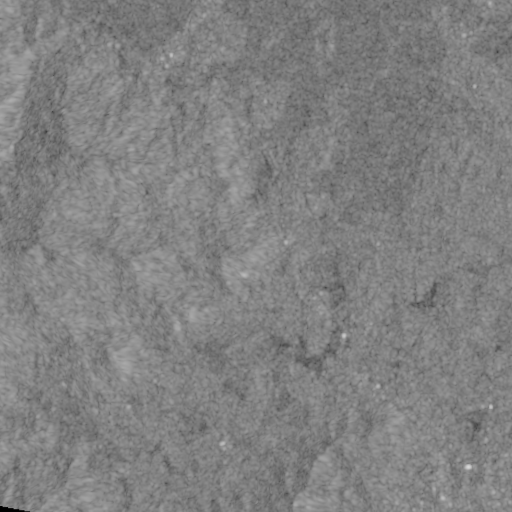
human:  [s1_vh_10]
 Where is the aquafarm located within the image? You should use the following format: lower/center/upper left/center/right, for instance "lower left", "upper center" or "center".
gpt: The aquafarm is located in the center right of the image.
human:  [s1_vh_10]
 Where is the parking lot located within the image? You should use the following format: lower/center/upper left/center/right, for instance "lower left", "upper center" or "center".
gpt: The parking lot is located in the lower right of the image.
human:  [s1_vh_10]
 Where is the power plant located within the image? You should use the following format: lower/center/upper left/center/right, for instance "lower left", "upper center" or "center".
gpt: There is no power plant in the image.

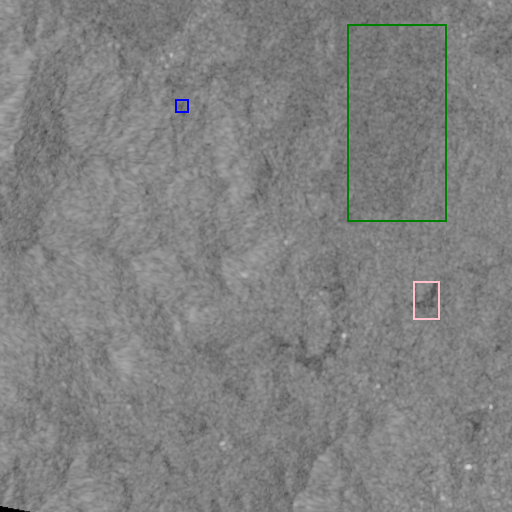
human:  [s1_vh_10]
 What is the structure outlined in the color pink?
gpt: The structure outlined in pink is an aquafarm.
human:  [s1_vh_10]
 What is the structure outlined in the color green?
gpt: The structure outlined in green is a crop field.
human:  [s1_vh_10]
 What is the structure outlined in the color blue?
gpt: The structure outlined in blue is a park.
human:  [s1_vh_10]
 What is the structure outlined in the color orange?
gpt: There is no orange outline.